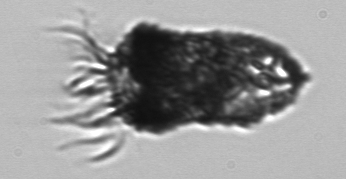
Label: Tintinnopsis